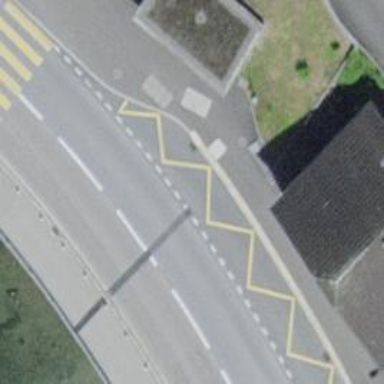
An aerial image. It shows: Public transport stop position.